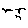
Label: bird